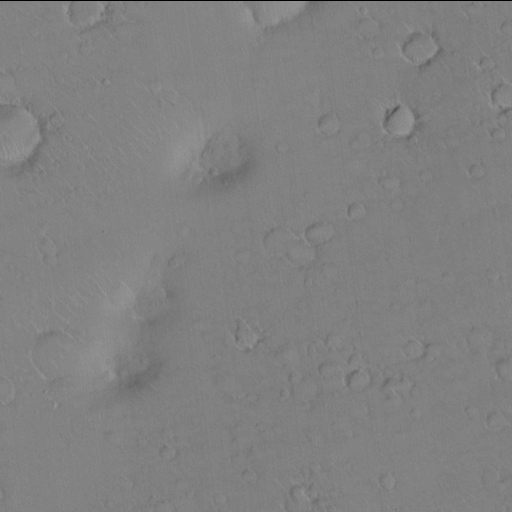
Objects detected: cone, cone